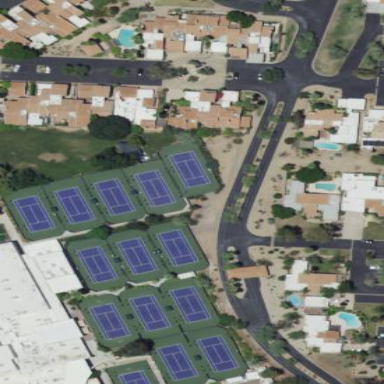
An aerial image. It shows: Tennis court on pitch.